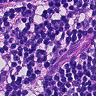
Metastatic tissue present: yes